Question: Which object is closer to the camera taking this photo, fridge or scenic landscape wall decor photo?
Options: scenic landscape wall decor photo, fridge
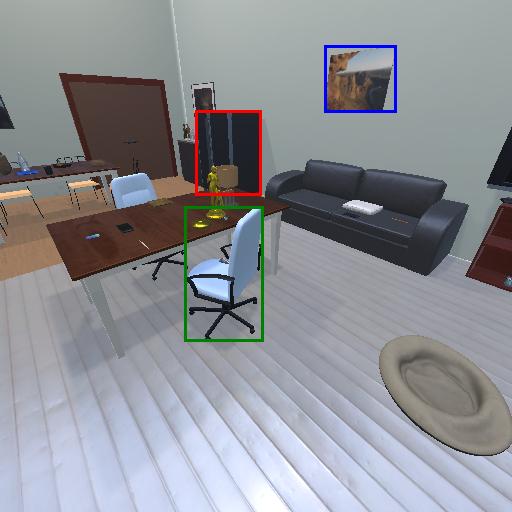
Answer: scenic landscape wall decor photo